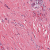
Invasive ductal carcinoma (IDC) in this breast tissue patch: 1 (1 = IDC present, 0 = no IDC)